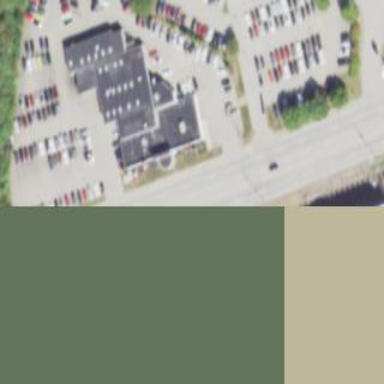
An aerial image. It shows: Building housing car shop.